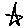
Label: star